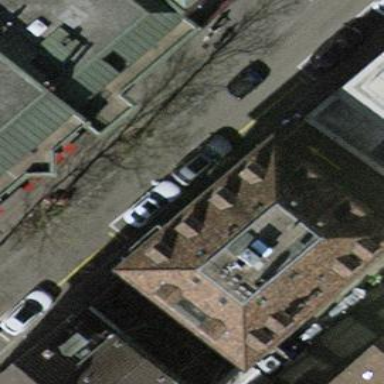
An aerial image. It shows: Parking lane designated for parking.